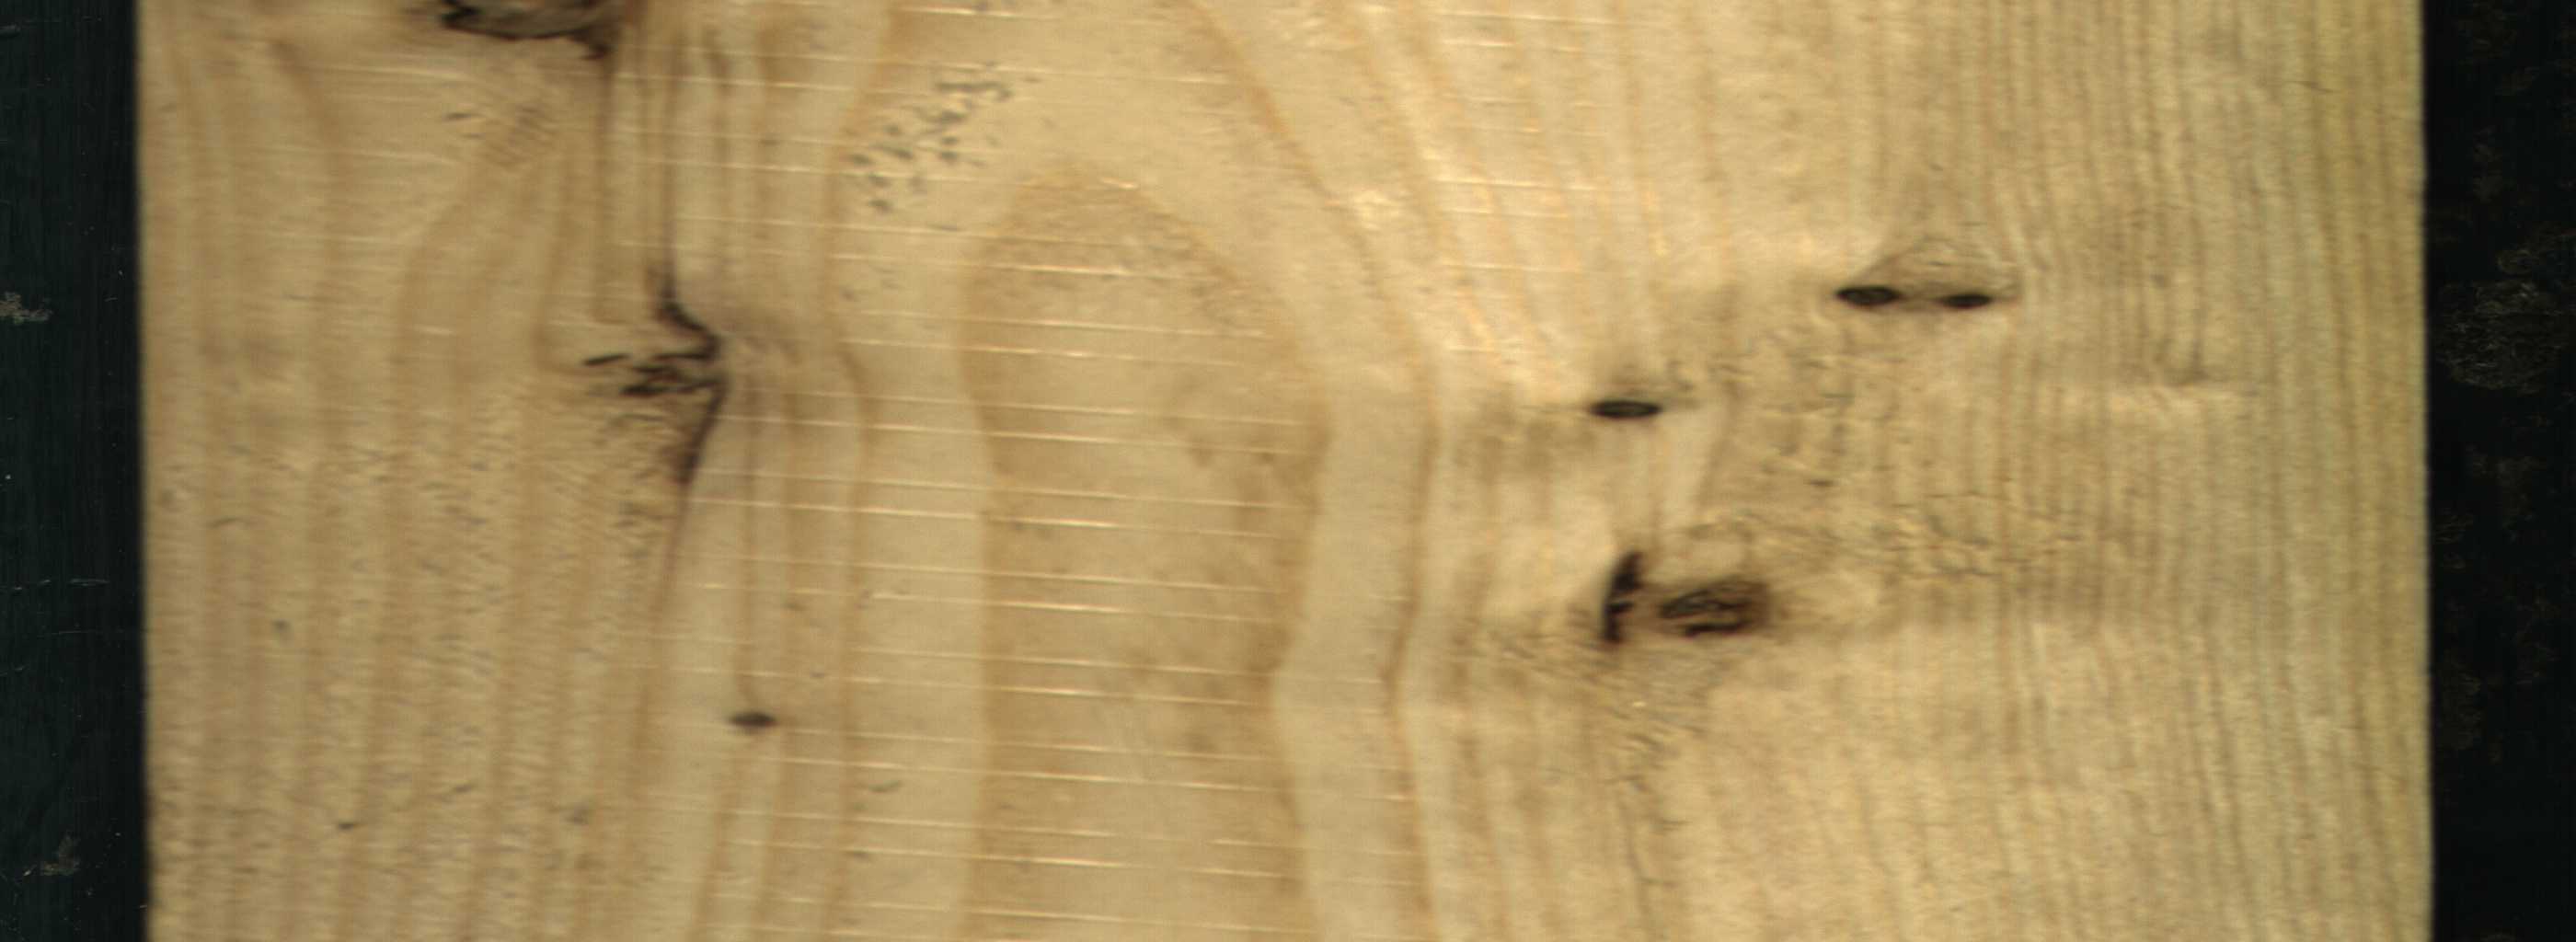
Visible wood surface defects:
Dead_Knot
Dead_Knot
Dead_Knot
Dead_Knot
Dead_Knot
Dead_Knot
Dead_Knot
Dead_Knot